Interaction volume radius: 5 \u00c5
Interaction volume height: 15 \u00c5
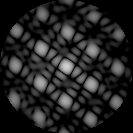
Disorder parameter: 0.09605